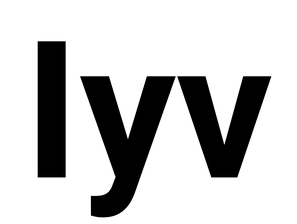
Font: Roboto_Bold